Question: I have 3 view controllers. view1, view2, view3 View1 & view2 has add button both button called same view controller view3. how do you know which button called view 3
plz let me know how to know which button called view3

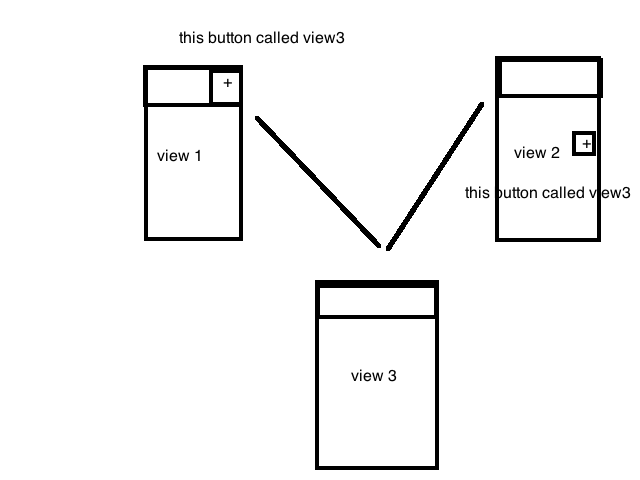
Answer: You can set 'tag' property of the Add Buttons from the and to say and respectively.
'''
btnInView1.tag = 1; //in view1.
btnInView2.tag = 2; //in view2.
'''
What you have to do is to create property for some 'int' variable say 'tagNo' in .
'''
@property (nonatomic) int tagNo; //in view3.
'''
You have to set the 'tagNo' to the 'tag' value of Add Button before changing to .
'''
ViewController3 *view3 = [[ViewController3 alloc] initWithNibName:@"ViewController3" bundle:nil];
view3.tagNo = btnInView1.tag //in view1.
//view3.tagNo = btnInView2.tag //in view2.
'''
Now, in , you just have to check the value of 'tagNo'.
If it's that means is loaded from else from or you can say if it's that means is loaded by Add Button inside else by Add Button inside .
'''
if (self.tagNo == 1)
{
NSLog("view3 is loaded by Add Button inside view1.");
}
else if (self.tagNo == 2)
{
NSLog("view3 is loaded by Add Button inside view2.");
}
else
{
NSLog("It will never reach here.");
}
'''